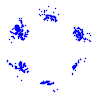
Particle: kaon